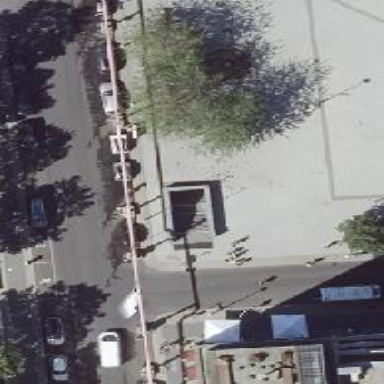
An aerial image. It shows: Subway entrance for railway system.